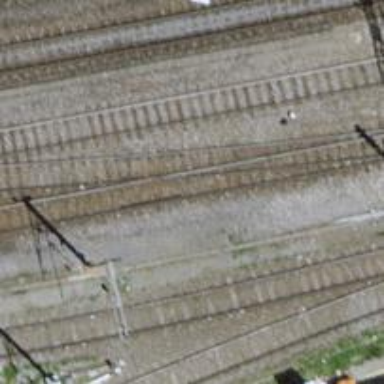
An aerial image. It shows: Rail siding with electrified contact lines for trains.